Question: I'm trying to use a dataset adapter in my asp.net/vb.net website. But I need to search using multiple values, Ideally, i'd just like to pass an in statement in to my dataset adapter. Is this possible, as how it is, it doesn't seem to bring back anything:
Heres my data adapter:

The query is:
'''
select * from joblist where username in (@username)
'''
I'm trying to call it with:
'''
Private dtJobs As Barry.joblistDataTable
Private taJobs As New BarryTableAdapters.joblistTableAdapter
dtJobs = New Barry.joblistDataTable
dtJobs = taJobs.FilterSearch("'tomb','martinm','chrise'")
rptJobList.DataSource = dtJobs
rptJobList.DataBind()
'''
What am I doing wrong?
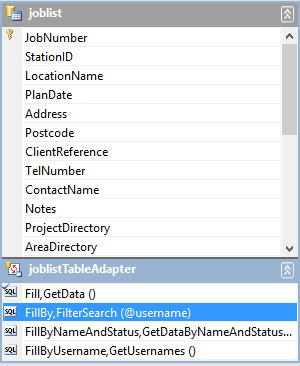
Answer: You're passing in a comma separated string, a single parameter. You cannot use it as is in an 'IN' statement.
You have to split it into table, for example using <URL> you can rewrite your query as:
'''
select joblist.* from joblist
inner join dbo.Split(',', @username) t
on joblist.username = t.s
'''
This approach splits your multi-value parameter into table and joins to the original table